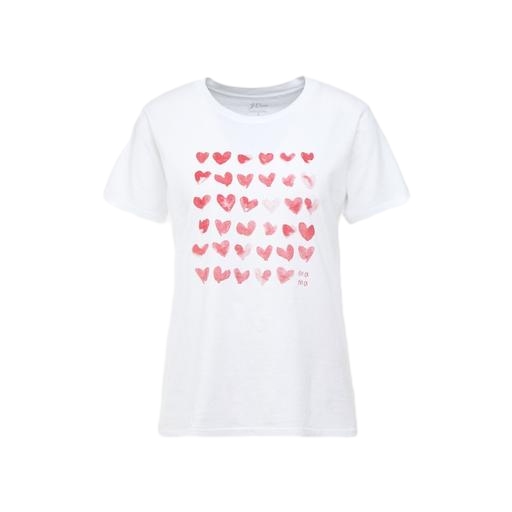
heart print t-shirt, white women's playful heart t-shirt, white love t-shirt, white background